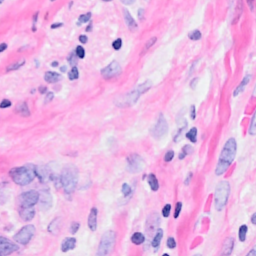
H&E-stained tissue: Breast